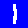
Digit: 1